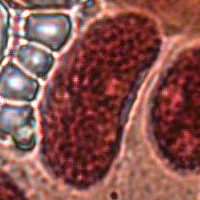
Label: prophase